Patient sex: M
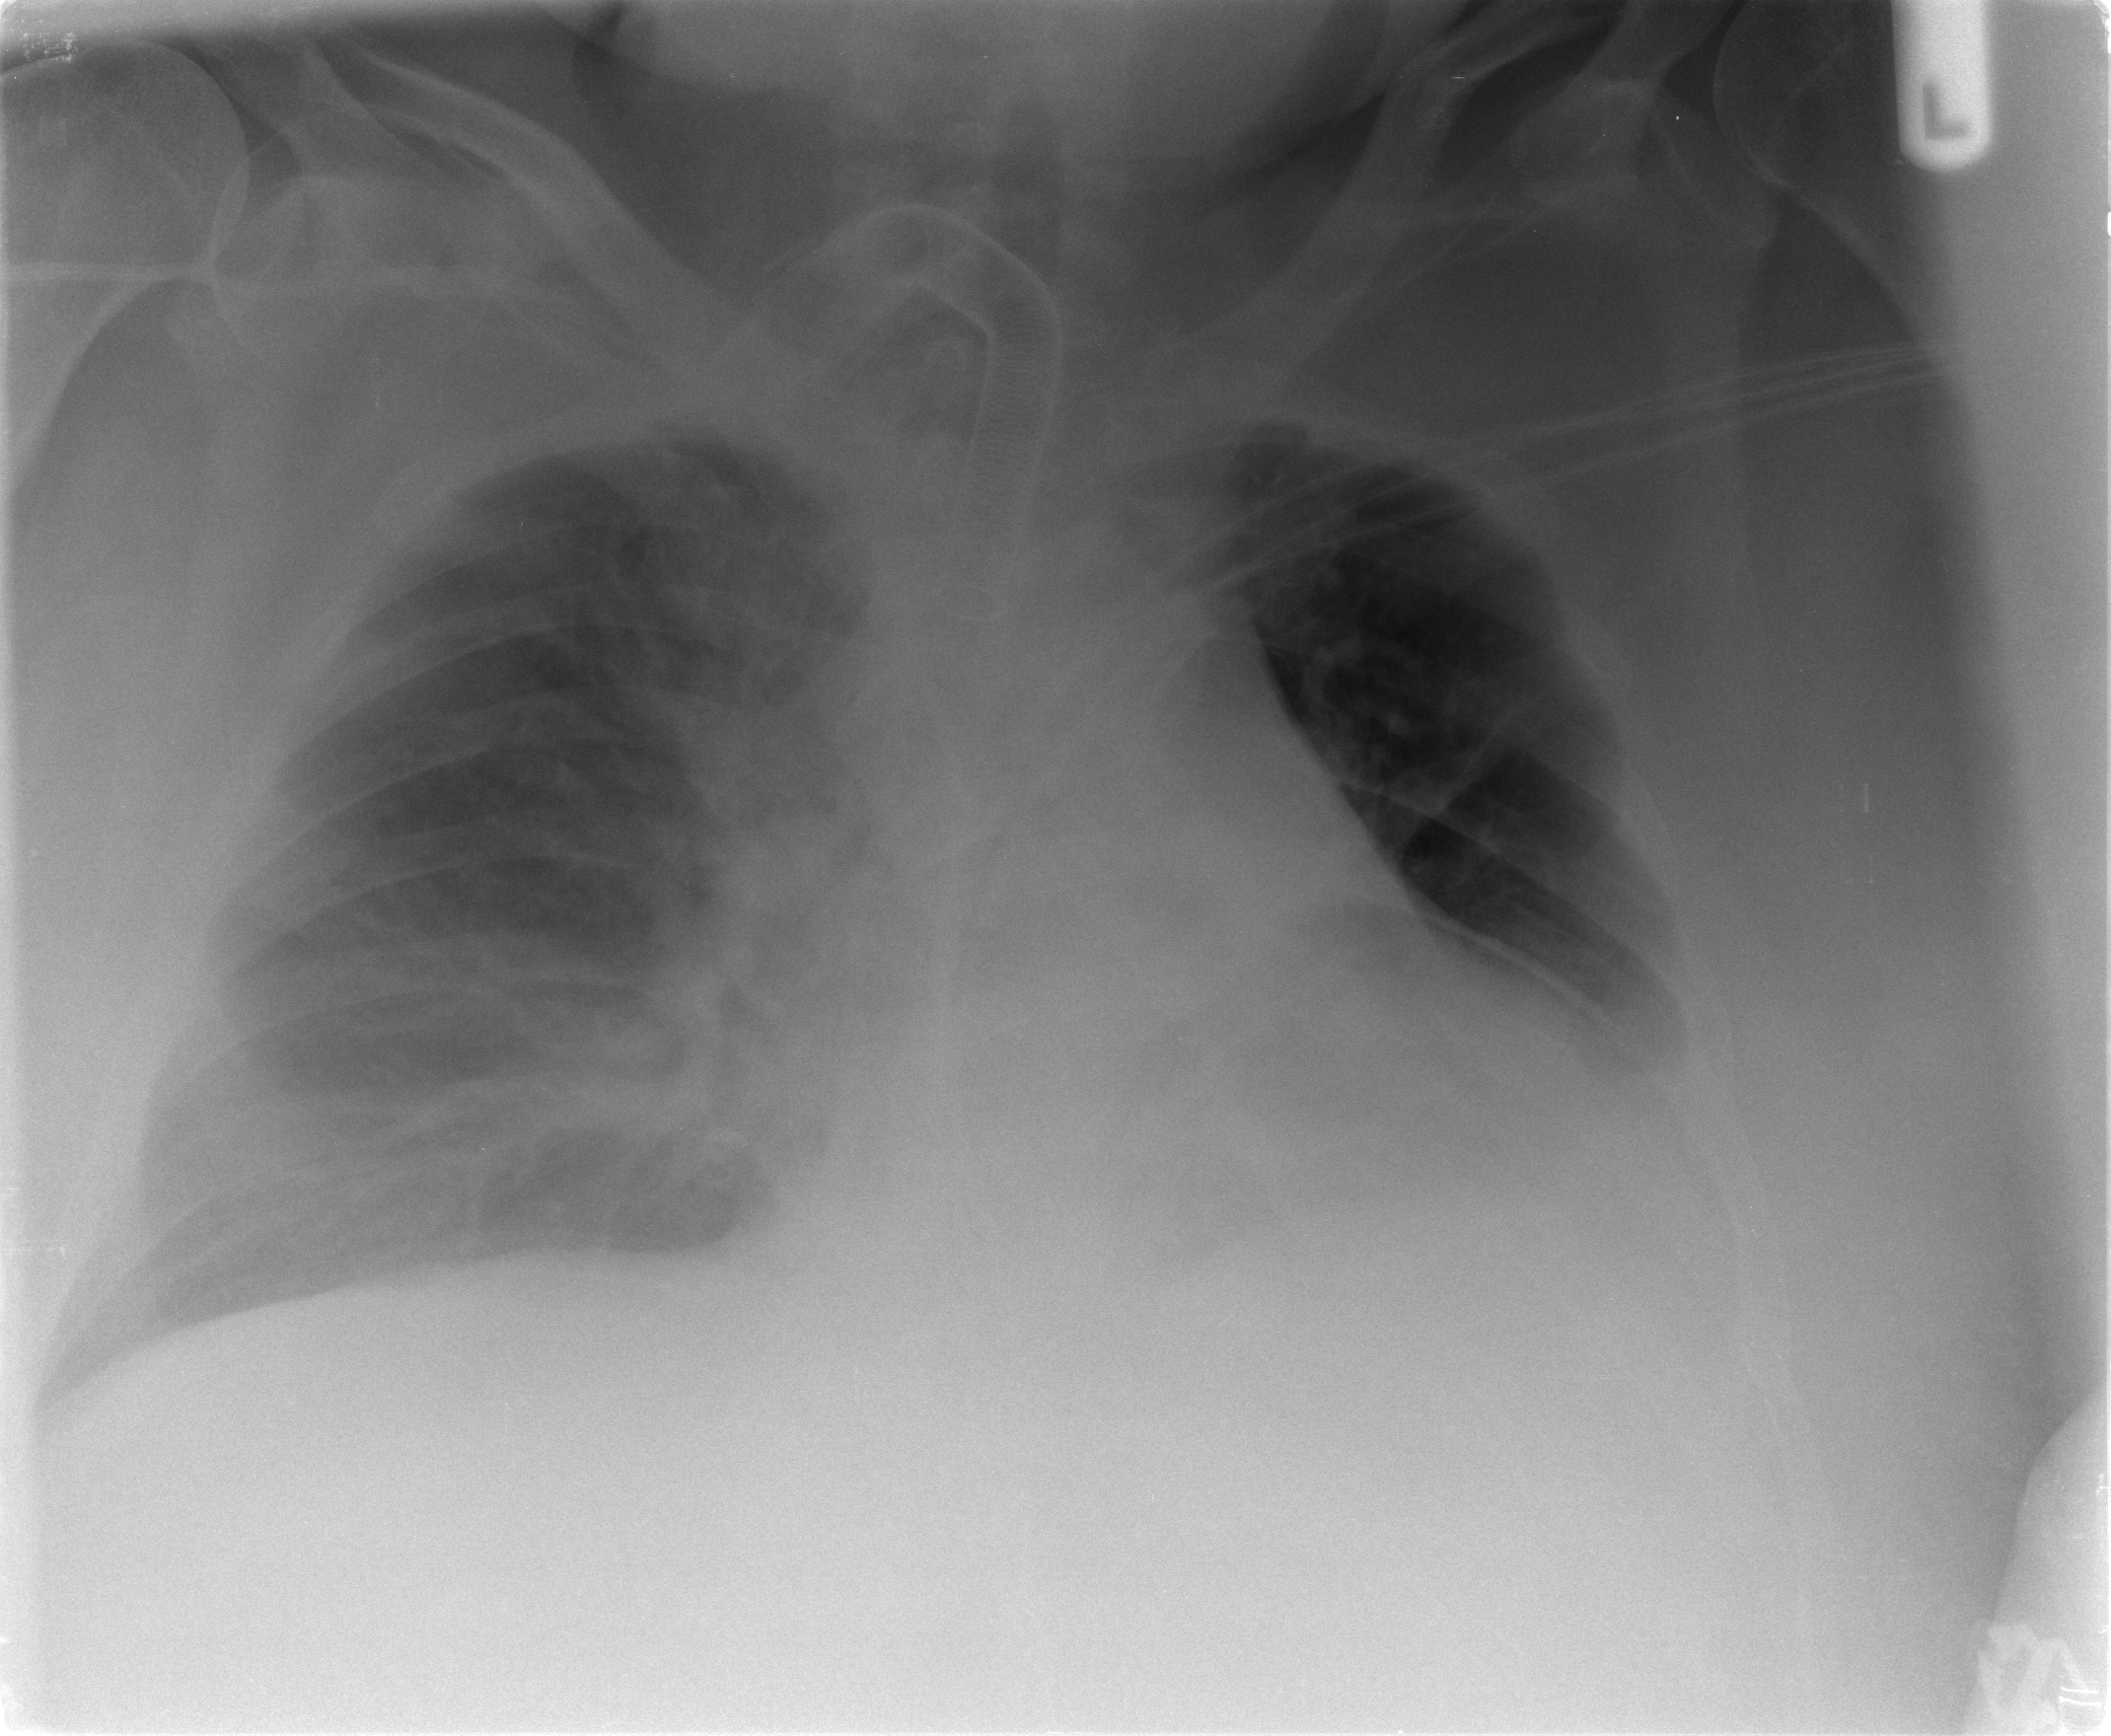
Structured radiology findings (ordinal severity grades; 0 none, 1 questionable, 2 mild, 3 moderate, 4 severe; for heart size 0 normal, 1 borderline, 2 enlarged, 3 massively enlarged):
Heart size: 3
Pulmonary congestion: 3
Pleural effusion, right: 2
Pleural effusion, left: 2
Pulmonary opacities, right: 1
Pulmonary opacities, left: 0
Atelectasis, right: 2
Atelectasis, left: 3